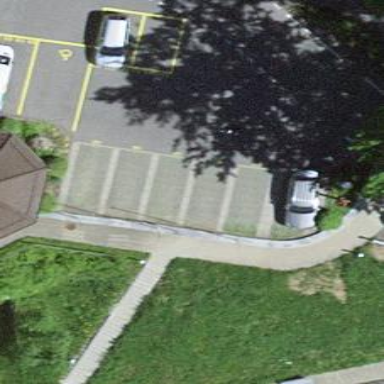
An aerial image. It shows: Parking area with surface.